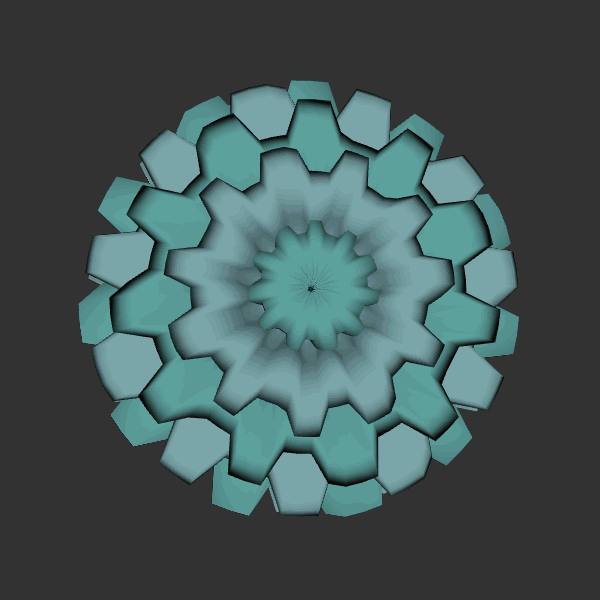
Background: dark